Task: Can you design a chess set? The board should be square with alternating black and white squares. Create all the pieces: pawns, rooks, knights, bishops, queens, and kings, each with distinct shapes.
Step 1976:
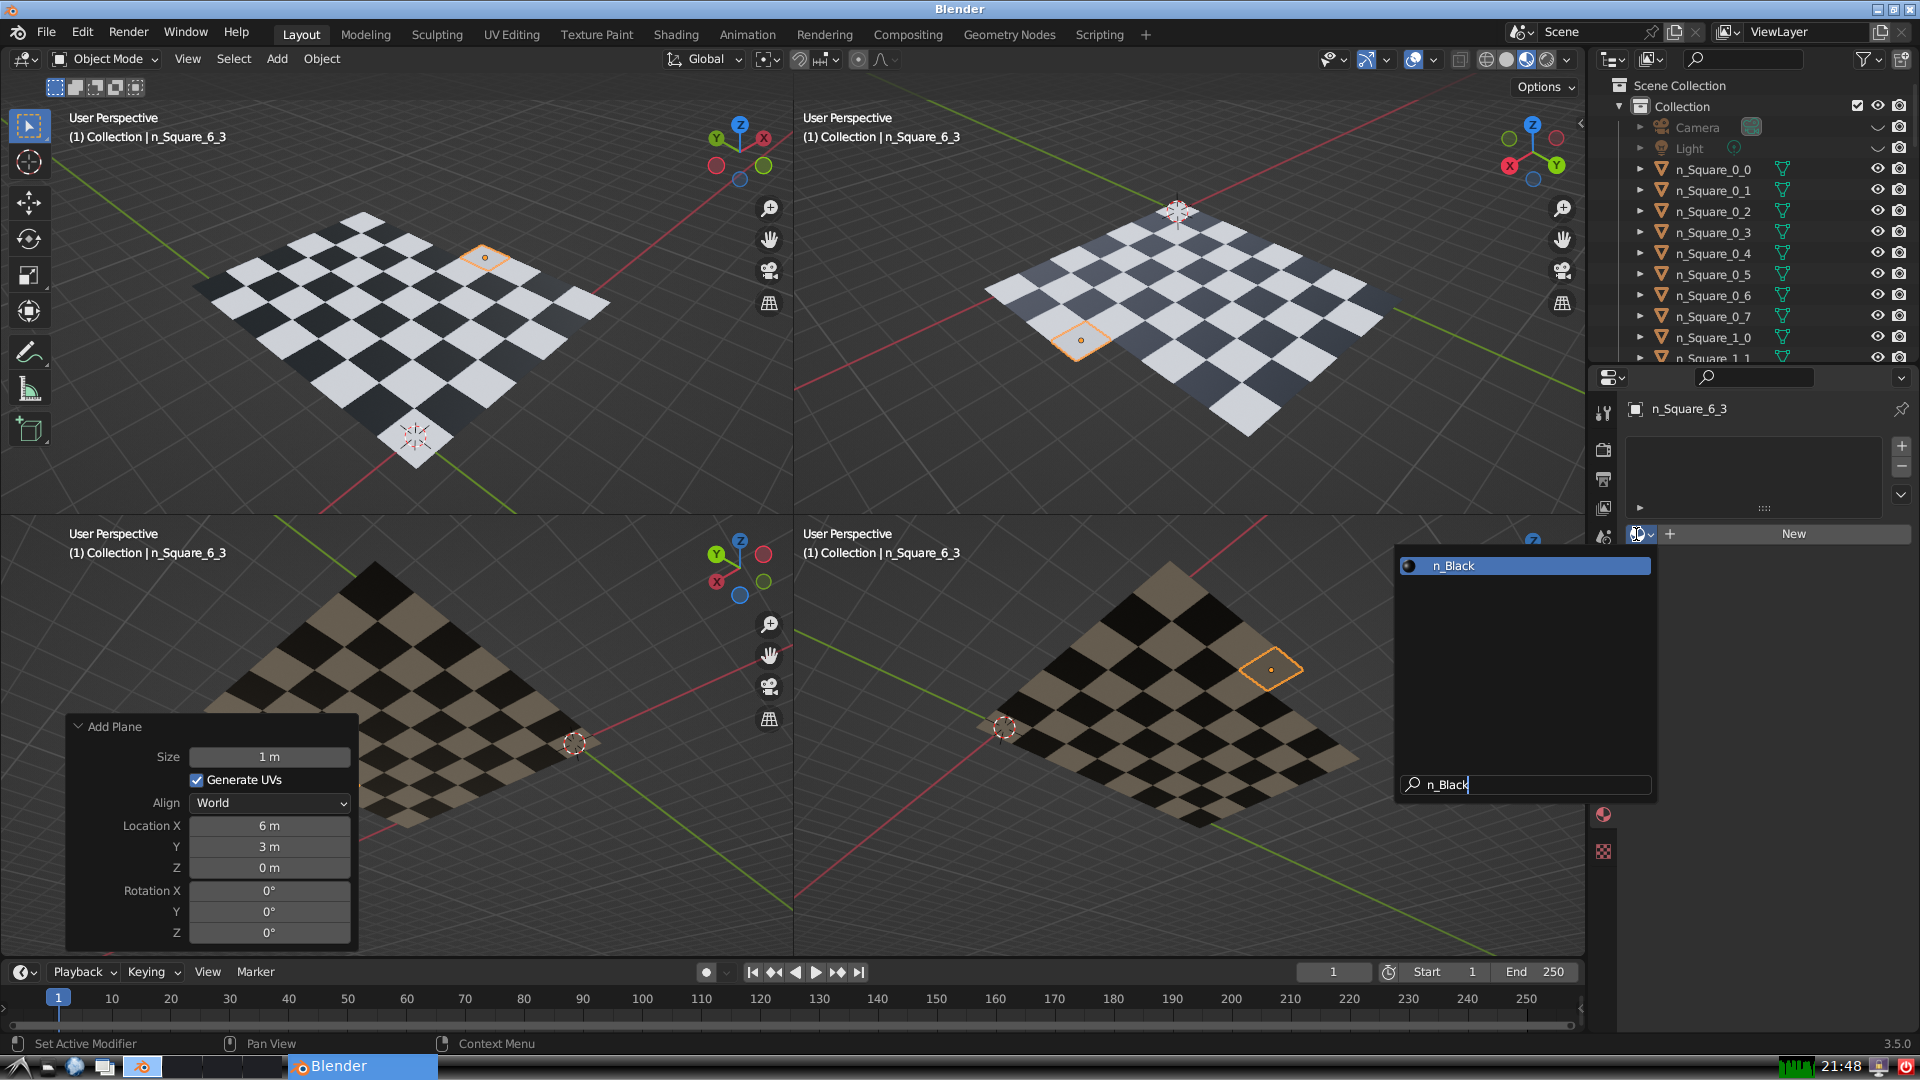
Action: {"key_press": ['Return']}